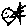
Label: fish